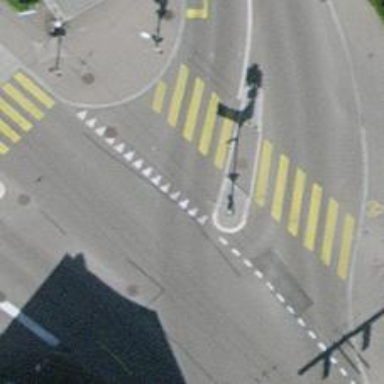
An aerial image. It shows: Road crossing with traffic signals and pedestrian island.